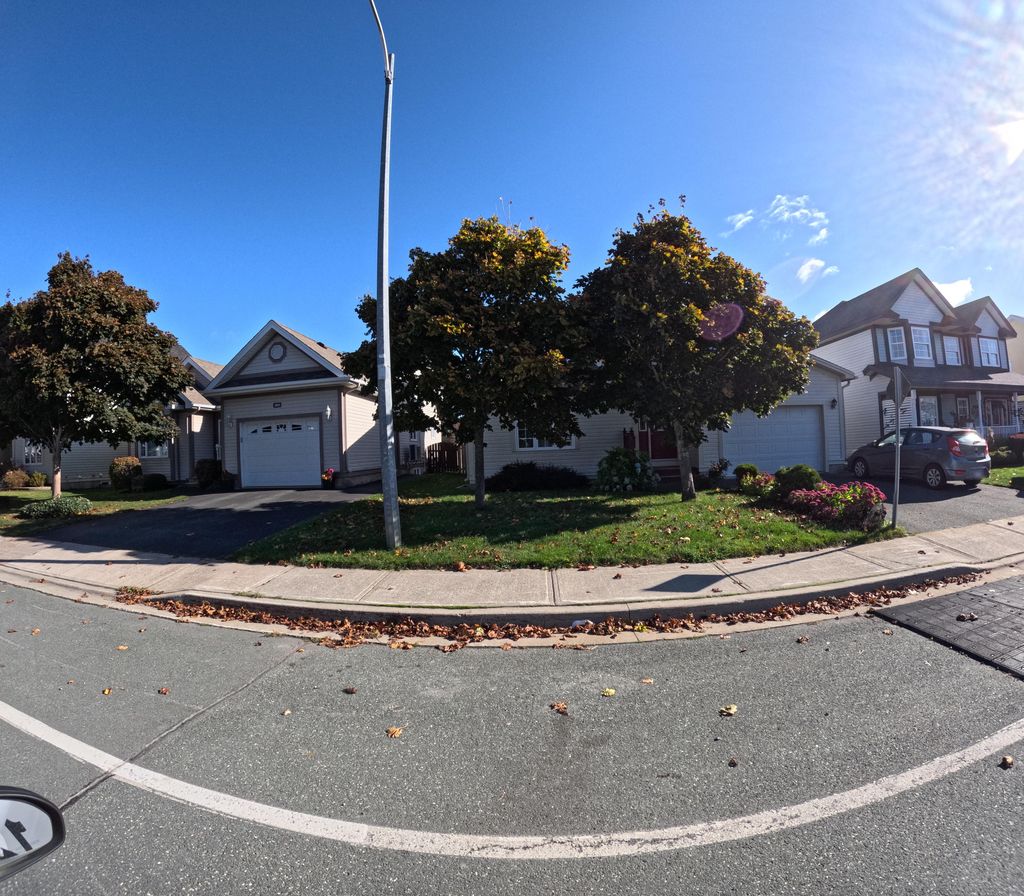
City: st_johns